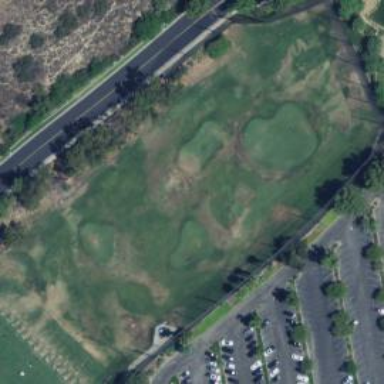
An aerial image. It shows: Rough area in golf course.